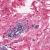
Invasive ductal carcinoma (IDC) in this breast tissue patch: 0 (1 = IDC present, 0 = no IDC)